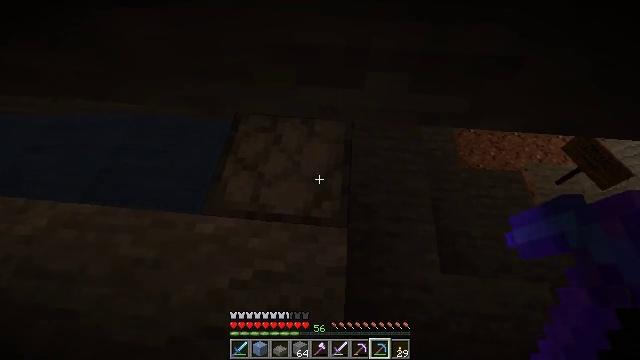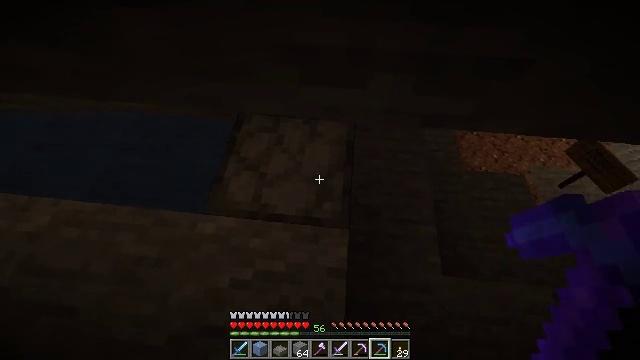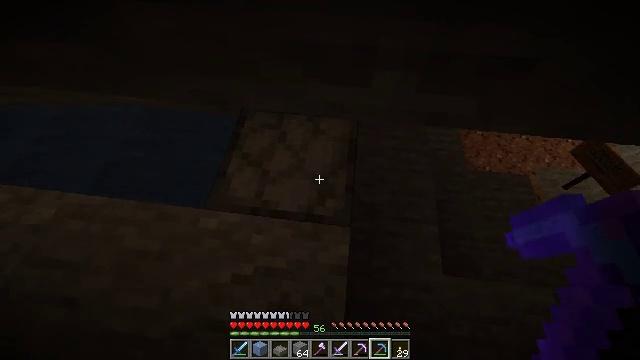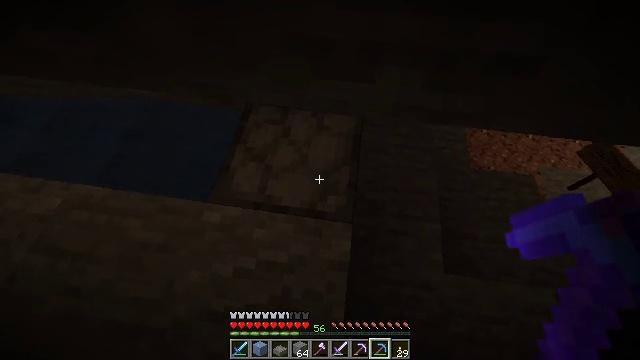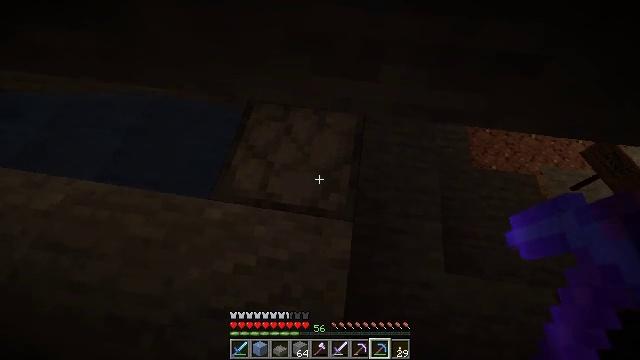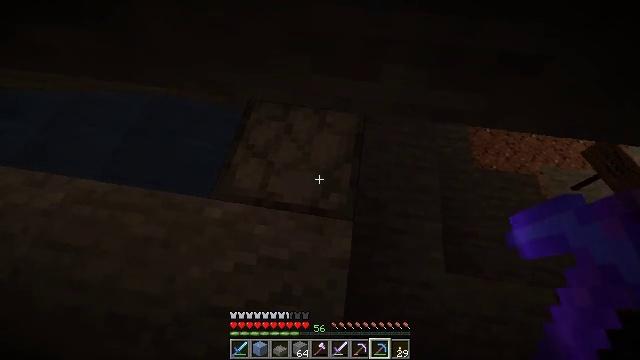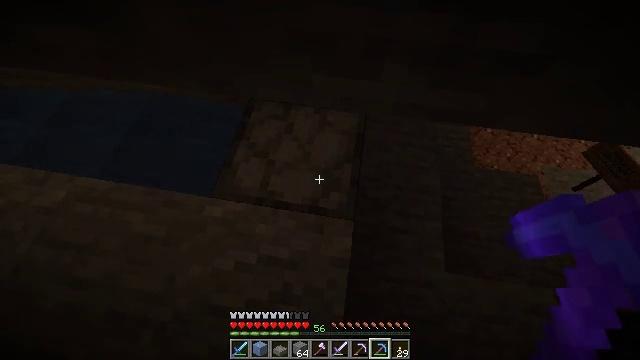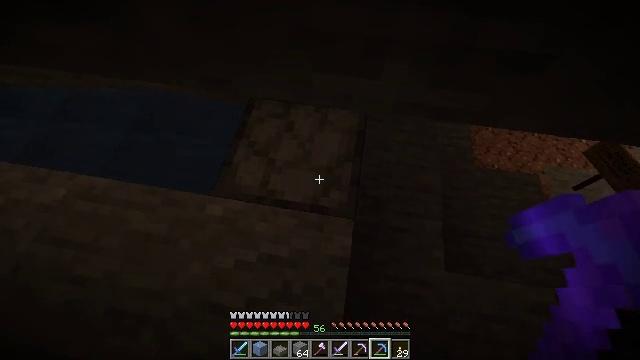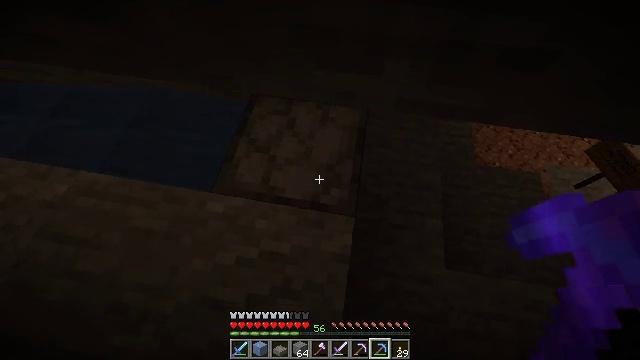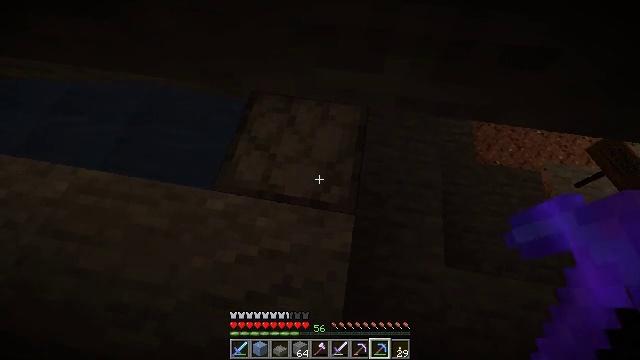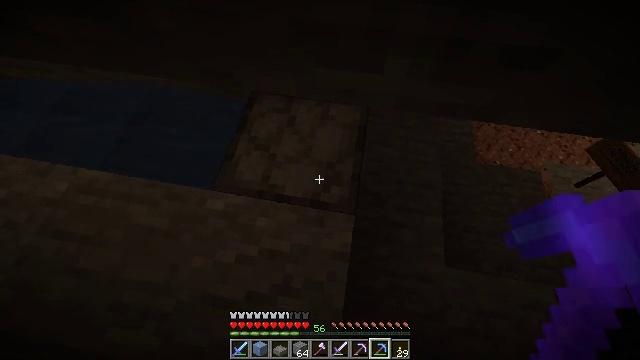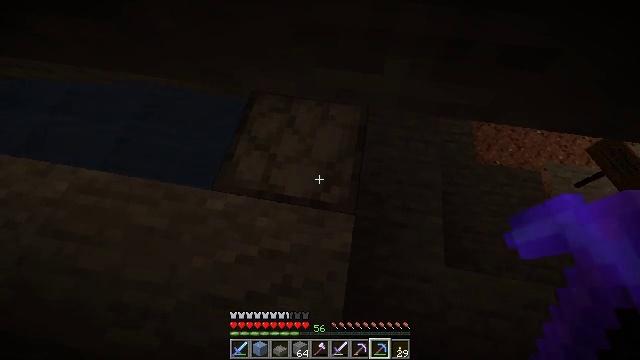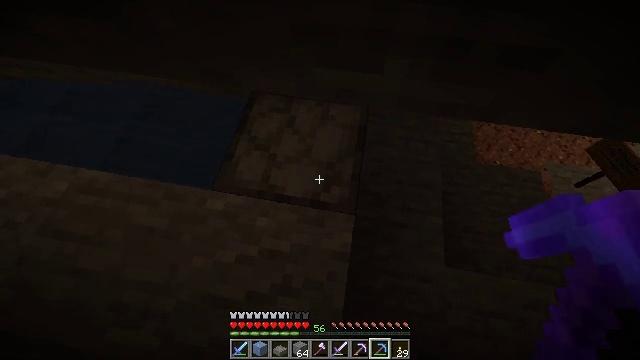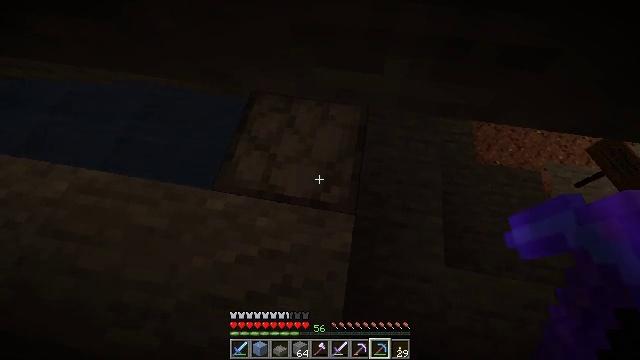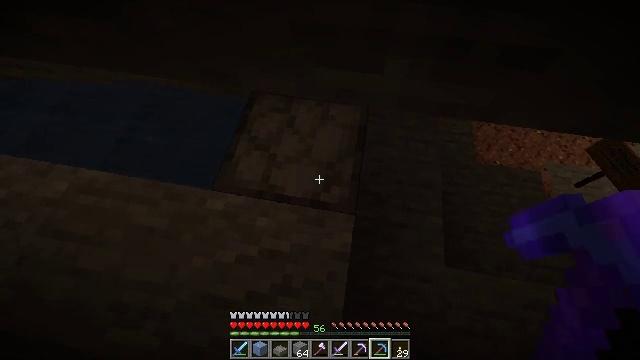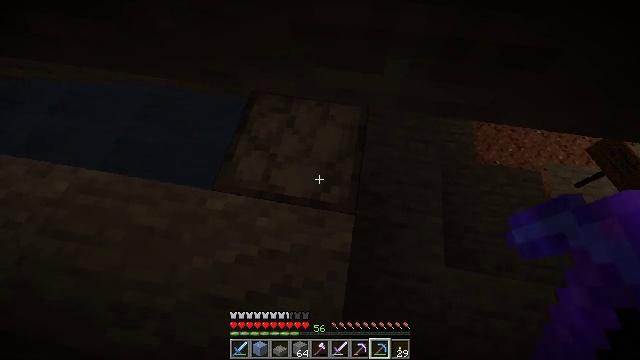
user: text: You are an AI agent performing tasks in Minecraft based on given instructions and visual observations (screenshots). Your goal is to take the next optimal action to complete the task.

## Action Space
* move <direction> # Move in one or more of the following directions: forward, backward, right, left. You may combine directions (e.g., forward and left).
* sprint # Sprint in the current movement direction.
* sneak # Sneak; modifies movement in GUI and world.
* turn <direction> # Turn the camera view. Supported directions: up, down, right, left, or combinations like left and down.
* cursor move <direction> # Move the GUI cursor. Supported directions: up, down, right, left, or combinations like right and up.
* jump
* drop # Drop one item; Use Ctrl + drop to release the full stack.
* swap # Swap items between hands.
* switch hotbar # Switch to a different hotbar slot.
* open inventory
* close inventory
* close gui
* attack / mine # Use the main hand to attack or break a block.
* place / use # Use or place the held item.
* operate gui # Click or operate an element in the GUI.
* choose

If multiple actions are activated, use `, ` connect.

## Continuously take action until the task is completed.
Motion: motion action
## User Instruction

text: Recycle the dropper by mining it.
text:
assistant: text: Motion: no_op
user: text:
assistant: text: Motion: turn left
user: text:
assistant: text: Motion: turn left
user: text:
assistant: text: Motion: no_op
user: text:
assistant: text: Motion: no_op
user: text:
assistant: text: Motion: no_op
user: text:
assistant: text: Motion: no_op
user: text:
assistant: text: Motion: no_op
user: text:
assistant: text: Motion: no_op
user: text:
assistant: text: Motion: no_op
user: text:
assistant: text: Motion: no_op
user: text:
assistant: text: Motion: no_op
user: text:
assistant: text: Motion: no_op
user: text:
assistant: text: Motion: no_op
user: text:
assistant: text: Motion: no_op
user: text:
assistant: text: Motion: no_op
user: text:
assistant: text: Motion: no_op
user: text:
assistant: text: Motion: no_op
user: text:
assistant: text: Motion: attack / mine
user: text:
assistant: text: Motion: attack / mine
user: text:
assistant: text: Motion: attack / mine
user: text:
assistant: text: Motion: attack / mine
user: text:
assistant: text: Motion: no_op
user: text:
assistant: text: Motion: no_op
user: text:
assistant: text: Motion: no_op
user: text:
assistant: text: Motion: no_op
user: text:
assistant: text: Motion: no_op
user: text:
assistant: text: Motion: no_op
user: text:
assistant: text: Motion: no_op
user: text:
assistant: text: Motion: no_op